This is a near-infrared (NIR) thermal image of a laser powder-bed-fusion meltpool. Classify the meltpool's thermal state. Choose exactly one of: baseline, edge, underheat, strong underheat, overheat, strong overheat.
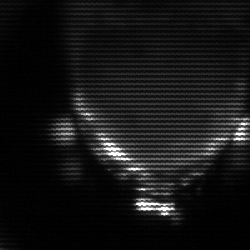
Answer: edge